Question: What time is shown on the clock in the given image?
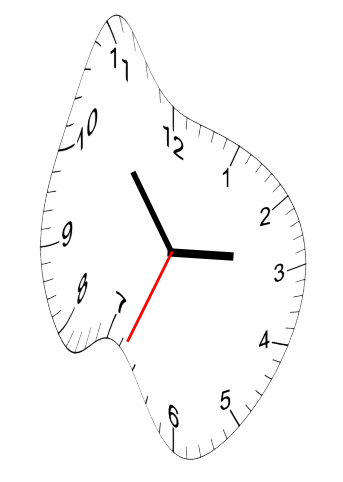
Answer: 02:53:34